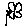
Label: flower